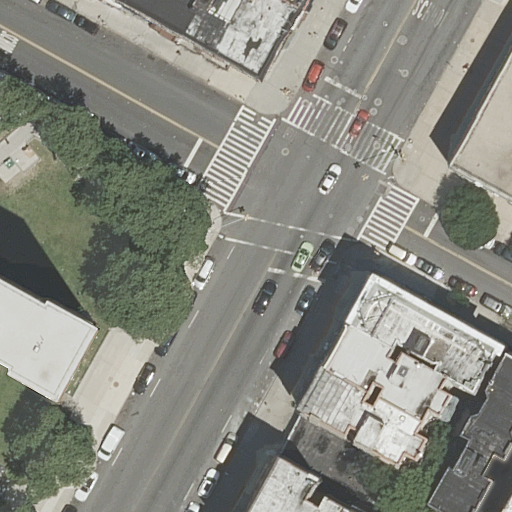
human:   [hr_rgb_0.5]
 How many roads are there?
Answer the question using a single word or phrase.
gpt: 2

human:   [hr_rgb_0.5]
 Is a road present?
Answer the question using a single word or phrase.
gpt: yes

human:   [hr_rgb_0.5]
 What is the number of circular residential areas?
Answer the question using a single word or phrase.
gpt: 0

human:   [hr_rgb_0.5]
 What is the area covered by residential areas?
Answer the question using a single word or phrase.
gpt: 4140m2

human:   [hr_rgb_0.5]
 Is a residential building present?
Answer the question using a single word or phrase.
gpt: yes

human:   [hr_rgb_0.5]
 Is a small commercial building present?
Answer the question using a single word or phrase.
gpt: no

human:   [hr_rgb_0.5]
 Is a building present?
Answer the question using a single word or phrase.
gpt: yes

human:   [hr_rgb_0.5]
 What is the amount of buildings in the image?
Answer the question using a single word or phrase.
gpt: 11

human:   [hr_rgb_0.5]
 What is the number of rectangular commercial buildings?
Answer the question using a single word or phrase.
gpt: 0

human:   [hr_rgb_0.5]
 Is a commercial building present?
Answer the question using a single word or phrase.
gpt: no

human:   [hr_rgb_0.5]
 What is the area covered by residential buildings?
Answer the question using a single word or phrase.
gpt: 1849m2

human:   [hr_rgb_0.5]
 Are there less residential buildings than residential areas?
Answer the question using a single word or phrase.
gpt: no

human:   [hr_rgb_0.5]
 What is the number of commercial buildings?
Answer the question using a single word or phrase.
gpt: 0

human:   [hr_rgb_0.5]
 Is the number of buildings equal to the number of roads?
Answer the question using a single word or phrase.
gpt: no

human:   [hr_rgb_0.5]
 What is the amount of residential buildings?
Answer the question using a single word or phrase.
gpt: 10

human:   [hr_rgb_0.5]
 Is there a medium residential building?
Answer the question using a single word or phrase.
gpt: yes

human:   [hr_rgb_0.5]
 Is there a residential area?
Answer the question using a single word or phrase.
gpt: yes

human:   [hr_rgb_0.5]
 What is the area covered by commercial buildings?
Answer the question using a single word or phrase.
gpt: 0m2

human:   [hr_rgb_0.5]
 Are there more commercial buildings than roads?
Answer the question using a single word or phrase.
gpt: no

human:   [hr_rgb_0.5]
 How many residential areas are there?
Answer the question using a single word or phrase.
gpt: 1

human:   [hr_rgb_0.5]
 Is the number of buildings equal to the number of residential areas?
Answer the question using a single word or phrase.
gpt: no

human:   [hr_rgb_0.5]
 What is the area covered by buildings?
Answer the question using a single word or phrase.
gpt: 2024m2

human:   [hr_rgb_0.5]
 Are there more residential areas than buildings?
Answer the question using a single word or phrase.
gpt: no

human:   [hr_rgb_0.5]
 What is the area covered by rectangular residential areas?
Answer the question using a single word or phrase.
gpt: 4140m2

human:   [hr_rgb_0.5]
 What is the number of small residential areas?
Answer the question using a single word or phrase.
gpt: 0

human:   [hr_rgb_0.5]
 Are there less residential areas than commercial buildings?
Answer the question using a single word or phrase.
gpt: no

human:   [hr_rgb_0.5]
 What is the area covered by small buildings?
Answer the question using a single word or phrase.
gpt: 5m2

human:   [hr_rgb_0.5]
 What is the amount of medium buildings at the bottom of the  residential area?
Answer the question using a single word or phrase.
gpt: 7

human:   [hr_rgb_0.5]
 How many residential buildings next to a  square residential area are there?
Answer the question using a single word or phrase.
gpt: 0

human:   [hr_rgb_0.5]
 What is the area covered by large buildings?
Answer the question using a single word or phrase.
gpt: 0m2

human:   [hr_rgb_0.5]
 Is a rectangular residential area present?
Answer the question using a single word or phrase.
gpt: yes

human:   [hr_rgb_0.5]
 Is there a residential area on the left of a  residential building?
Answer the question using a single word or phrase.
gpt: yes

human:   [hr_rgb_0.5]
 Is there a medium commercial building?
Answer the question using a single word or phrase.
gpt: no

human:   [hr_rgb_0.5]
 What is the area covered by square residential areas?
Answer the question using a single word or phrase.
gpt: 0m2

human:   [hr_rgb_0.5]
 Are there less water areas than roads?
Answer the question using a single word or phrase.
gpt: yes

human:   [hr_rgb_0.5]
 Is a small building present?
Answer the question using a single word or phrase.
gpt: yes

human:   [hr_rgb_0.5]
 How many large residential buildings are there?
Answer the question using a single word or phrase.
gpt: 0

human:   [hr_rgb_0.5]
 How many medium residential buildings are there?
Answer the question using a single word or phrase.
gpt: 8

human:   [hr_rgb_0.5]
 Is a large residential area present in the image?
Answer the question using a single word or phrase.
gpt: yes

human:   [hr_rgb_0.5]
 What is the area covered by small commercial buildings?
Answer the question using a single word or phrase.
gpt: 0m2

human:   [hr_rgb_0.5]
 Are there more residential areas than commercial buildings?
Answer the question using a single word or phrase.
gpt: yes

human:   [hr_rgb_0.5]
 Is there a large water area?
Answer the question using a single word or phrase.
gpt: no

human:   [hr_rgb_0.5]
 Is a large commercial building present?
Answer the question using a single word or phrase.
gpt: no

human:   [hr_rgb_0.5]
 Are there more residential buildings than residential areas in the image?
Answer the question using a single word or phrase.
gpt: yes

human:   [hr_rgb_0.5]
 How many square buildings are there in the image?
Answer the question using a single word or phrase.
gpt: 0

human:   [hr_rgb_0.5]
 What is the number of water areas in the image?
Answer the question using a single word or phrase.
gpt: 0

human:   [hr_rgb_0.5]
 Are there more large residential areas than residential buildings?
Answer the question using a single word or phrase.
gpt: no

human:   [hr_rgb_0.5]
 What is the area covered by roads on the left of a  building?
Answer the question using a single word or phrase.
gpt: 0m2

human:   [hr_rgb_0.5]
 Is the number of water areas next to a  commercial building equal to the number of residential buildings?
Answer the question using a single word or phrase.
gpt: no

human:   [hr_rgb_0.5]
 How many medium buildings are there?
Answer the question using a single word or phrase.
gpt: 9

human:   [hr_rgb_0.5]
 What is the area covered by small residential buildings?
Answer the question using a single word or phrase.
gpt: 5m2

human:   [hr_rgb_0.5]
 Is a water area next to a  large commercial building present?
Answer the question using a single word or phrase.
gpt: no

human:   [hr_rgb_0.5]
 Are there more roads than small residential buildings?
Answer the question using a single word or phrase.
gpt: no

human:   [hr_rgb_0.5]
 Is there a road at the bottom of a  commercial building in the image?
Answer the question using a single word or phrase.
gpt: no

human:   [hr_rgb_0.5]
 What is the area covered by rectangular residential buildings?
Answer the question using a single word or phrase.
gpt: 5m2

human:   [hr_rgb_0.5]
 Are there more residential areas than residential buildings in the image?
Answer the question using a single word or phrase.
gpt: no

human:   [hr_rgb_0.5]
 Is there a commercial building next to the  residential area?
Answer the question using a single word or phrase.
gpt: no

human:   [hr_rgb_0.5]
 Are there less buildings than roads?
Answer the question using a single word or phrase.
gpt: no

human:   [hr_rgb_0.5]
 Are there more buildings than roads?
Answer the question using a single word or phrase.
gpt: yes

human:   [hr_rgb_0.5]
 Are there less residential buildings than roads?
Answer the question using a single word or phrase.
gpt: no

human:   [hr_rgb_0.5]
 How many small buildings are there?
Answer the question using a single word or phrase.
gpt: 2

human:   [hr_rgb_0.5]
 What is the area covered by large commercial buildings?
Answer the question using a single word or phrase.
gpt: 0m2

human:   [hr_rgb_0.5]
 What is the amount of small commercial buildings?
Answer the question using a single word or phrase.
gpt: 0

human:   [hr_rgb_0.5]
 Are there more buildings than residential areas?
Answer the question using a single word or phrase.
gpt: yes